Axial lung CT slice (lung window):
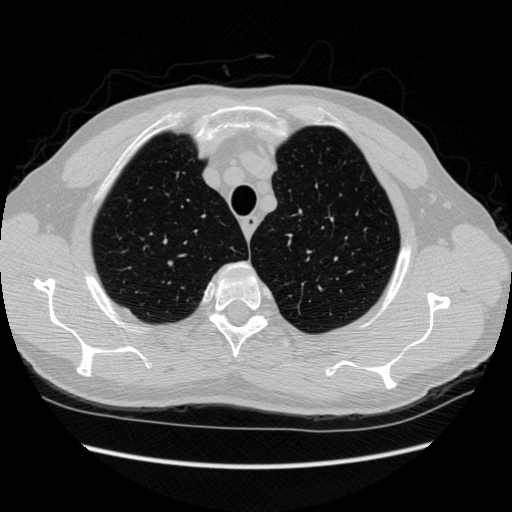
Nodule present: no